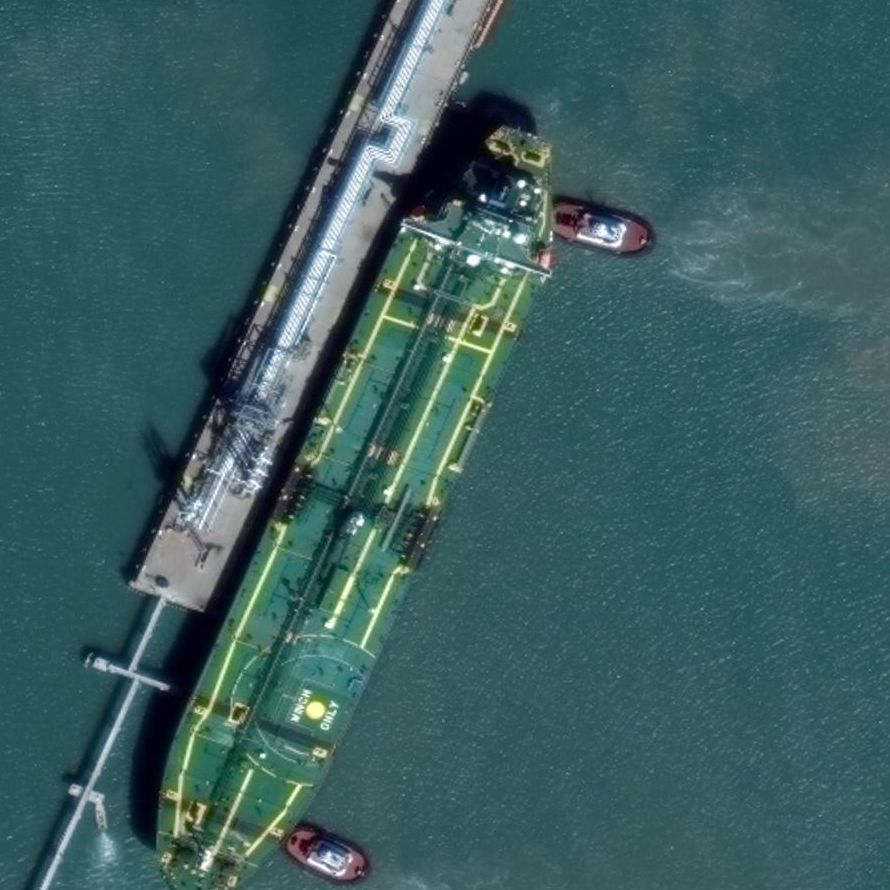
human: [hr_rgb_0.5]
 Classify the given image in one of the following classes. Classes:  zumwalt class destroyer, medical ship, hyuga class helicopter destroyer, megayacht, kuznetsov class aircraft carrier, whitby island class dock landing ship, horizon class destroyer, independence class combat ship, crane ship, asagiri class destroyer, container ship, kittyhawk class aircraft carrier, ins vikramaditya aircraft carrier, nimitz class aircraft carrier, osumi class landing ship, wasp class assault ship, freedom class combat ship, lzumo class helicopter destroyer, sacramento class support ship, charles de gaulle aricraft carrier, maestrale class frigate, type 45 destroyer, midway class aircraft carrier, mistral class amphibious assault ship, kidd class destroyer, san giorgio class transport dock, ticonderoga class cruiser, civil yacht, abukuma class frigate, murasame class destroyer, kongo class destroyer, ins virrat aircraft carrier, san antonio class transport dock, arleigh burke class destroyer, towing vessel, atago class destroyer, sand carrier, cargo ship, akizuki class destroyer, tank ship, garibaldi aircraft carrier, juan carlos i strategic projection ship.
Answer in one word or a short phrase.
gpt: Tank ship